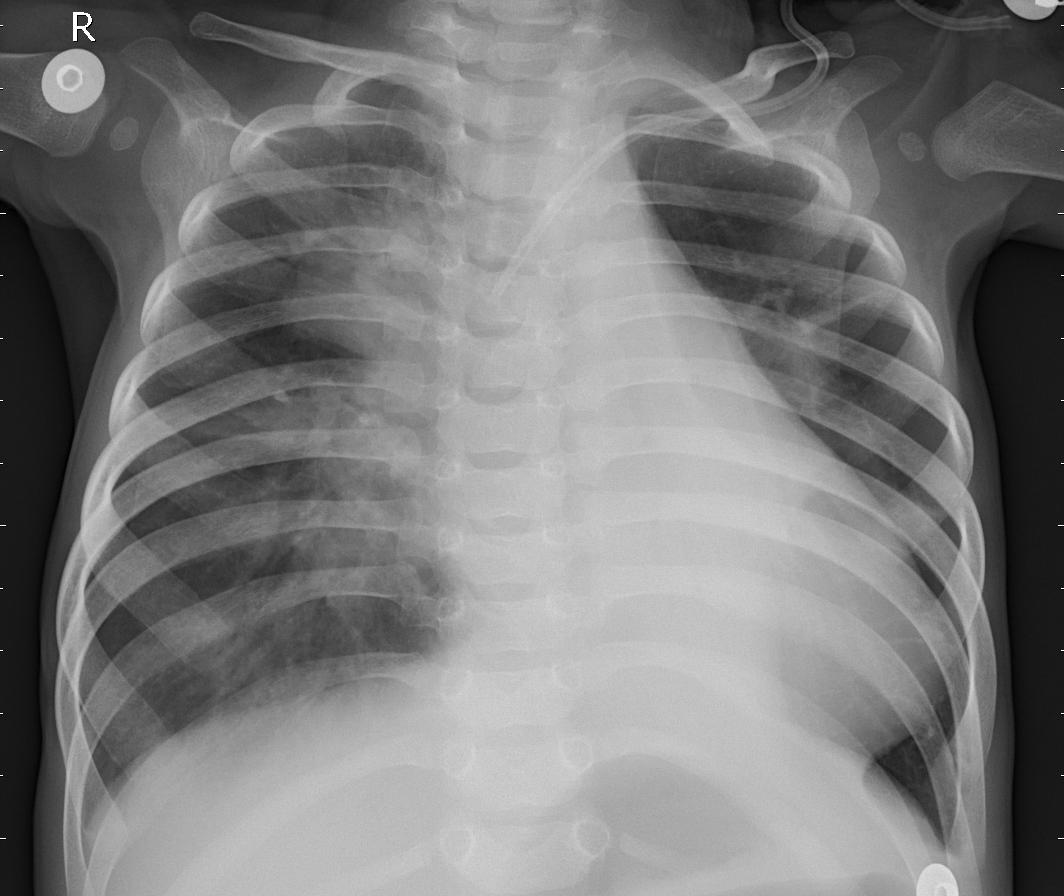
Diagnosis: PNEUMONIA